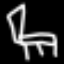
Label: chair